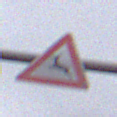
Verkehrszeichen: WildwechselRechts
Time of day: Midday
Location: Outdoor (Nature)
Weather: Overcast
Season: NotSpecified
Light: Natural